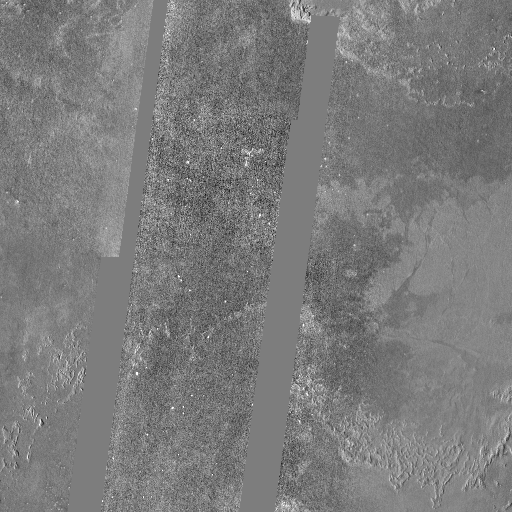
Crater classes present: Background, Other